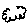
Label: cloud